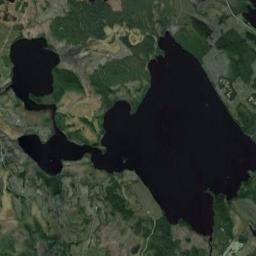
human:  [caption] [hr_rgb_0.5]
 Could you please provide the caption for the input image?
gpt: The lakes in the picture vary in size .

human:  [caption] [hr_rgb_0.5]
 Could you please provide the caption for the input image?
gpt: The lake with curved shores is surrounded by some groves of trees and the water is dark blue .

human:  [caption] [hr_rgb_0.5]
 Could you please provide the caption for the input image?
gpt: Many trees are around the lake .

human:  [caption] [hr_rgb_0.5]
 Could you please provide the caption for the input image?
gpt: There is an irregular blue lake on the ground with green vegetation .

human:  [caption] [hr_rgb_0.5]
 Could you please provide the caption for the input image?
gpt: There are some green meadows and bare land around the lake .